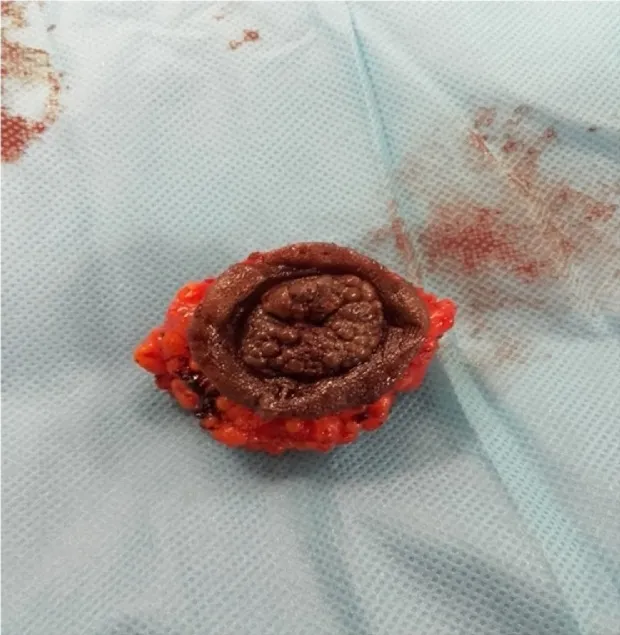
Omphalectomy piece.
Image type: medical_photograph (other_medical_photograph)